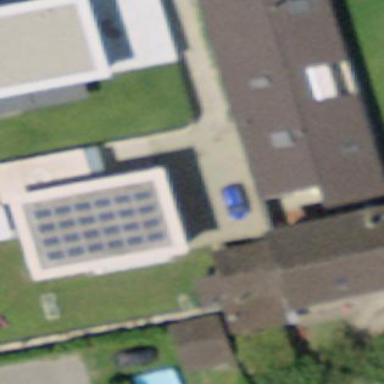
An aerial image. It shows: House with flat roof.